Field crop: maize
Growth stage: 2
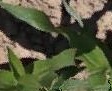
Species: maize